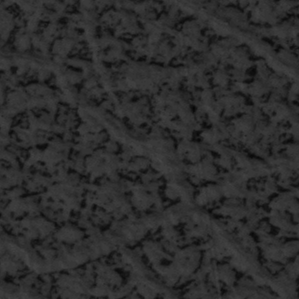
Label: frost